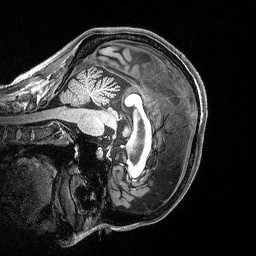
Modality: T1w
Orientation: sagittal
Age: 38
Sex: female
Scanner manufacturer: siemens
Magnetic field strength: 3 T
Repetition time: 2.3 s
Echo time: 0.00298 s